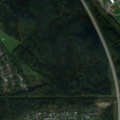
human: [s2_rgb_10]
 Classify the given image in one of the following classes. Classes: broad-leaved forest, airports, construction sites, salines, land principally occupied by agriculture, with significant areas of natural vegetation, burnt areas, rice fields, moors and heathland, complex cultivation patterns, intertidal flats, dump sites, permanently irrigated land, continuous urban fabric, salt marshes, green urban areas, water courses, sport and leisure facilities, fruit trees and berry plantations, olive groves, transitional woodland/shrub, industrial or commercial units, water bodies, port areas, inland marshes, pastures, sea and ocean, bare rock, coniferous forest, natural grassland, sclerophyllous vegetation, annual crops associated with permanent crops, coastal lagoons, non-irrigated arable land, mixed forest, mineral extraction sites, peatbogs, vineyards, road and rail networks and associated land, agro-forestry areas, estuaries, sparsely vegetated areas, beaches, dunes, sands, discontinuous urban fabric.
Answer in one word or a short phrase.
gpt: discontinuous urban fabric, dump sites, coniferous forest, mixed forest